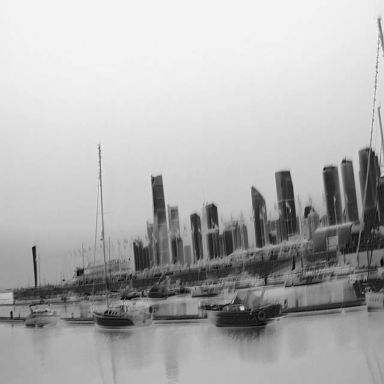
There are six objects shown in the infrared image, including three canoes, and three sailboats.